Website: lowes
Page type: stored-credit-cards
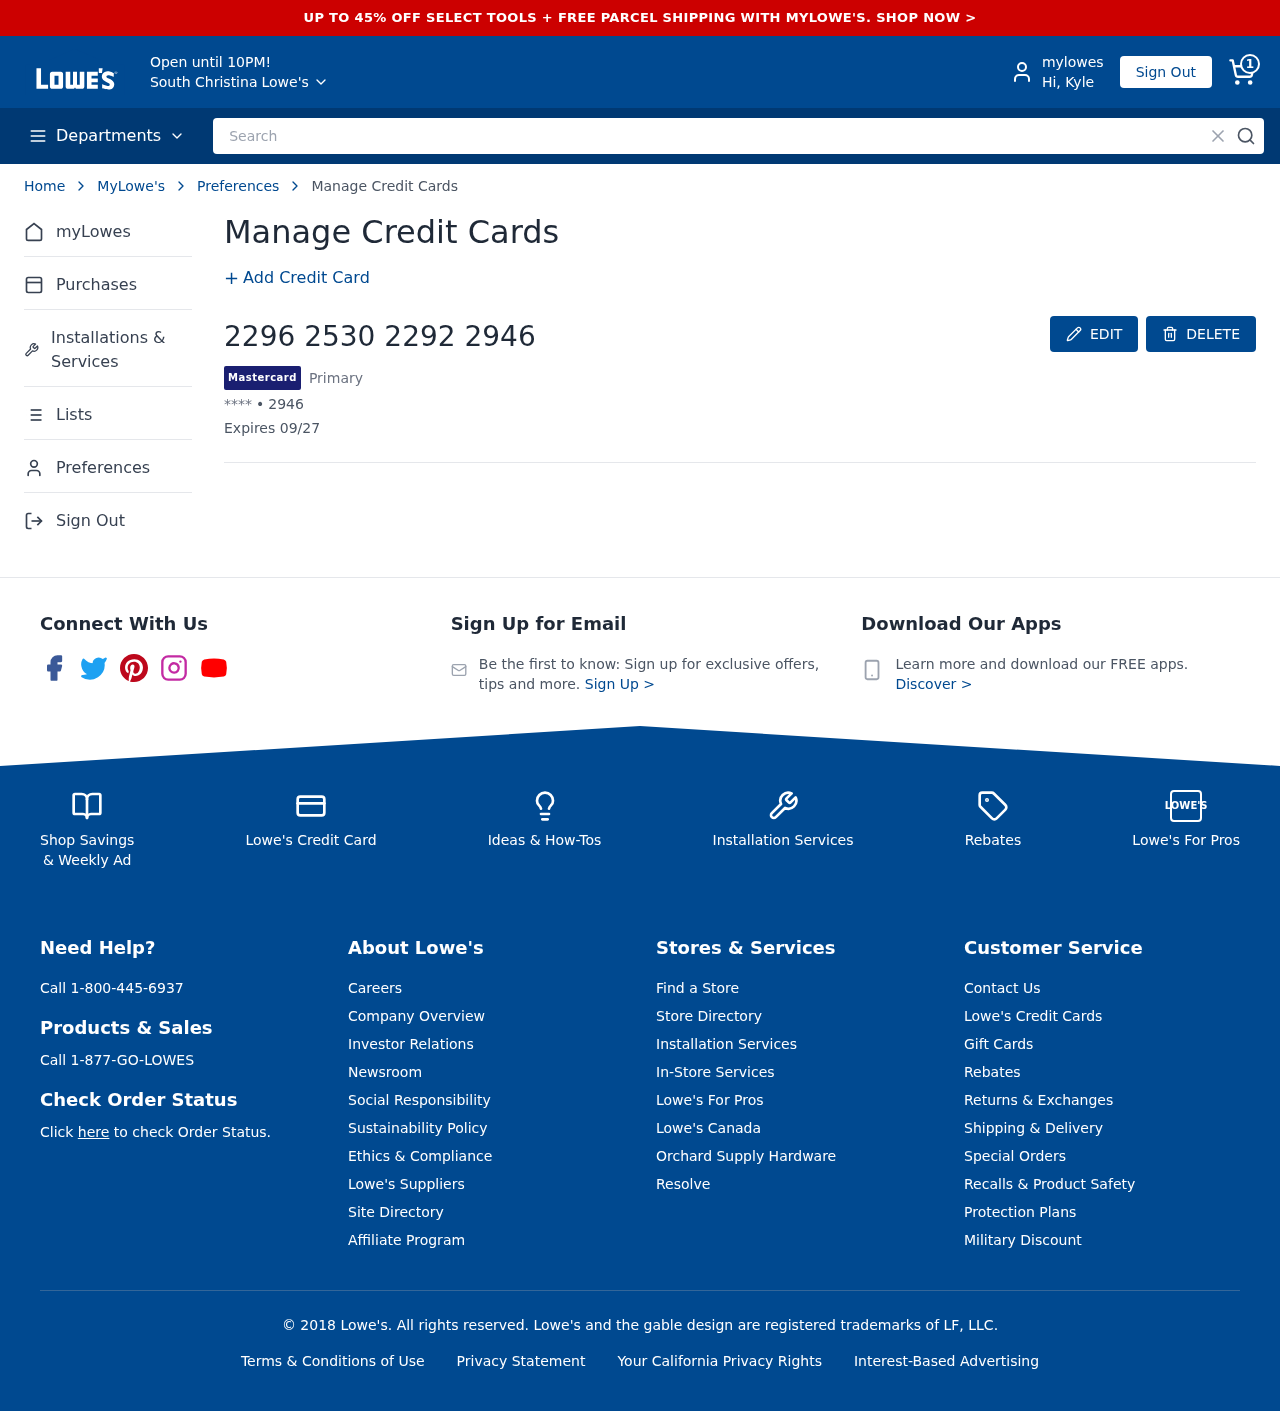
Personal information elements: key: PII_CARD_EXPIRY
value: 09/27
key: PII_CARD_LAST4
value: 2946
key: PII_CARD_NUMBER
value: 2296 2530 2292 2946
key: PII_CARD_TYPE
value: Mastercard
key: PII_CITY
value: South Christina
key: PII_FIRSTNAME
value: Kyle
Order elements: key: ORDER_NUM_ITEMS
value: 1
Search elements: key: HEADER_SEARCH
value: Search